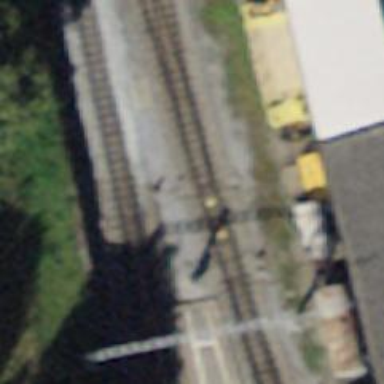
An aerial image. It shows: Narrow-gauge railway track with one electrified contact line.